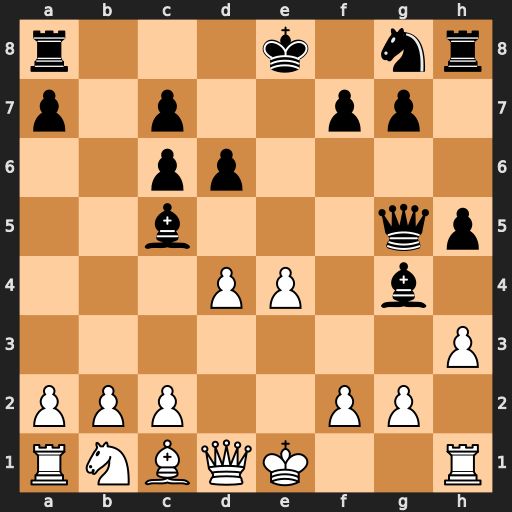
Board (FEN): r3k1nr/p1p2pp1/2pp4/2b3qp/3PP1b1/7P/PPP2PP1/RNBQK2R
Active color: w
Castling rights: KQkq
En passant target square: -
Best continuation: hxg4